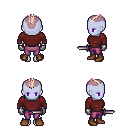
a pixel art fantasy rpg character, female body template, dark elf, purple skin, maroon long-sleeve shirt, magenta pants, white blonde short mohawk hairstyle, metal gloves, brown shoes, dagger, four views (front, back, left, right), 2x2 character sprite sheet, small pixel art, hard edges, no anti-aliasing